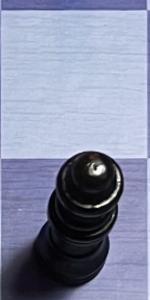
Label: Queen_Black